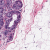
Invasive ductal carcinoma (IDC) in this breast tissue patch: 0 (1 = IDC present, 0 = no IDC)